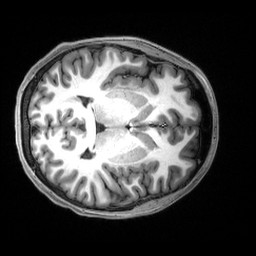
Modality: T1w
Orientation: axial
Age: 20
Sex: female
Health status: healthy
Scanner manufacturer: siemens
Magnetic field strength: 3 T
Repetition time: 2.5 s
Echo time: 0.00222 s